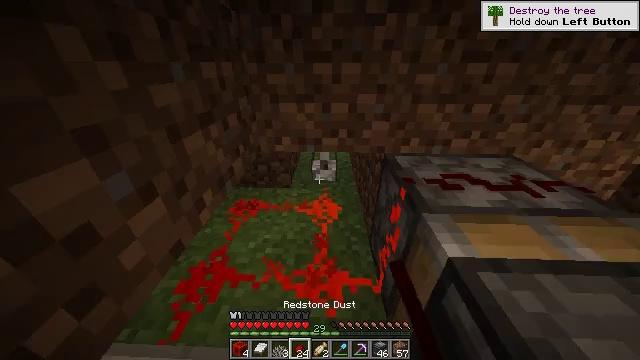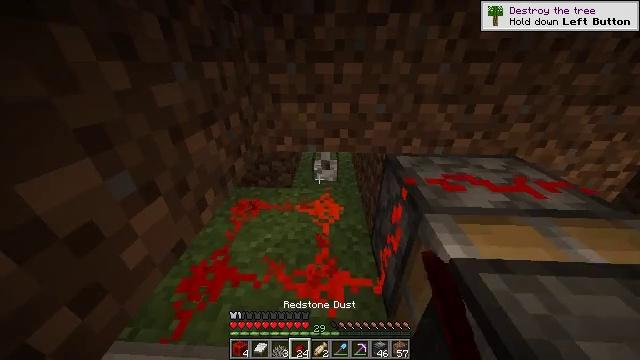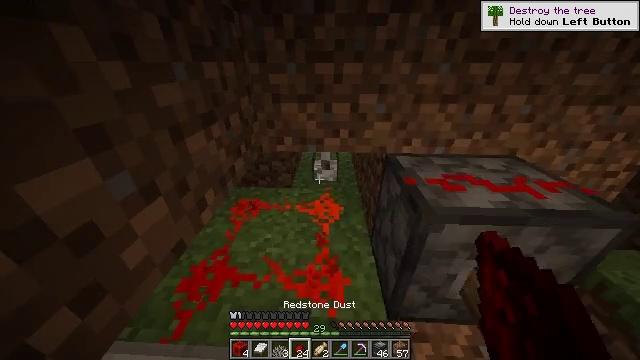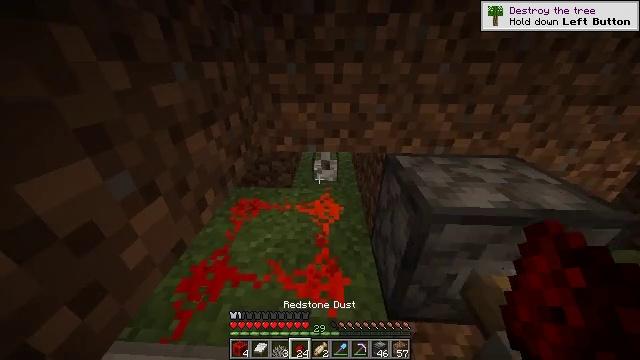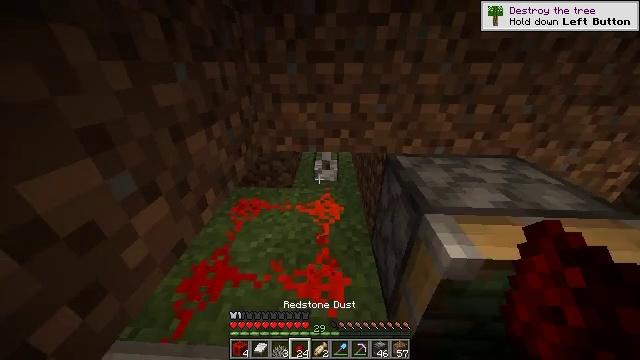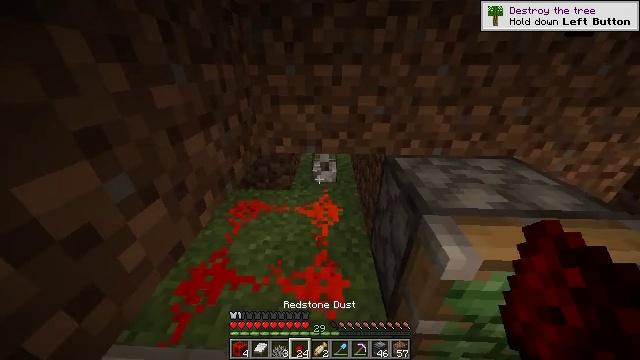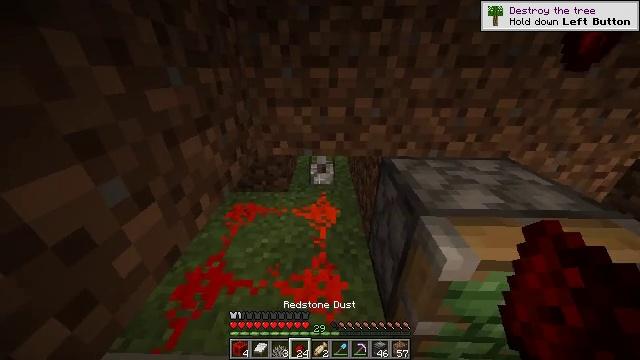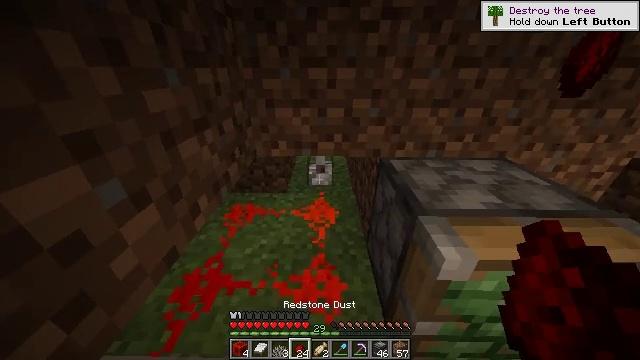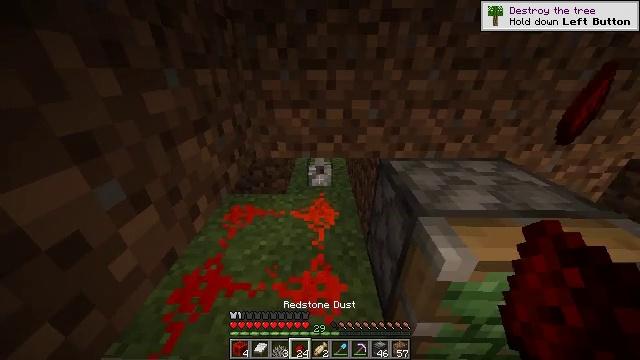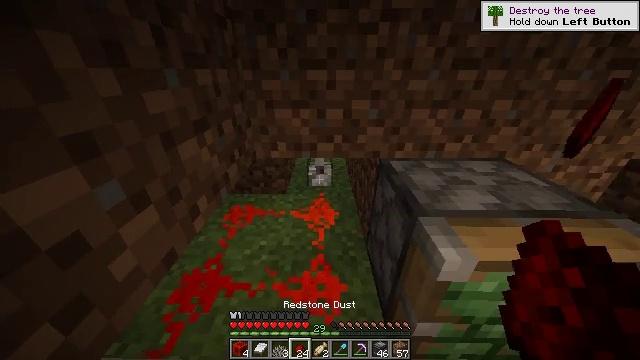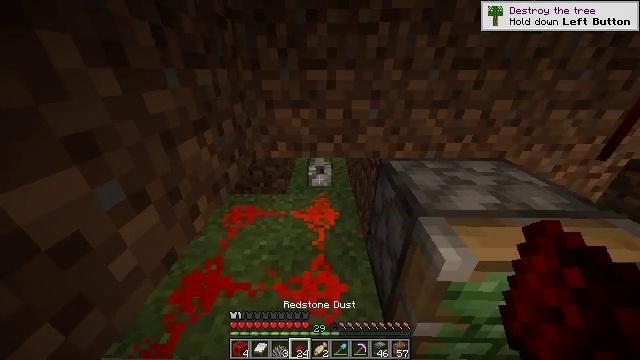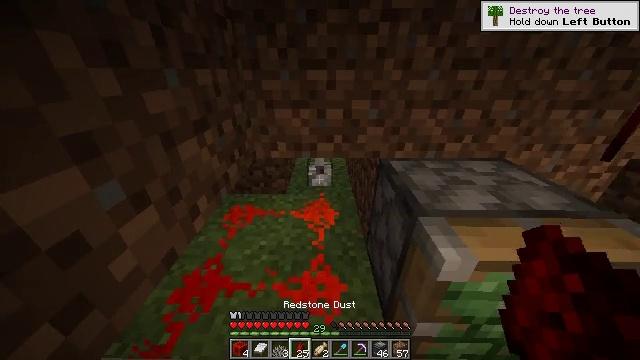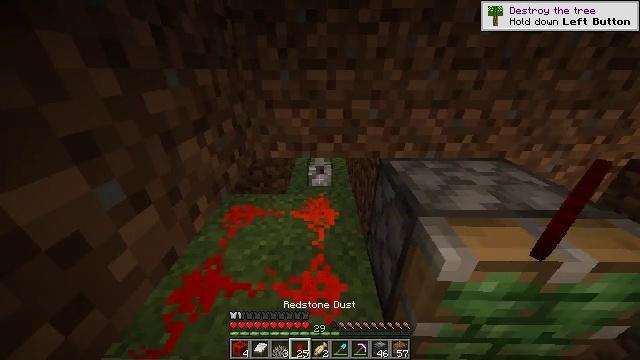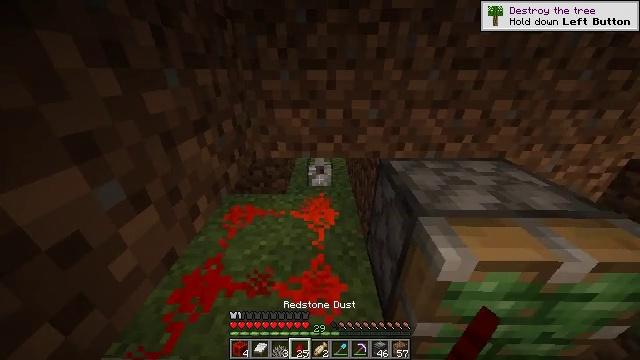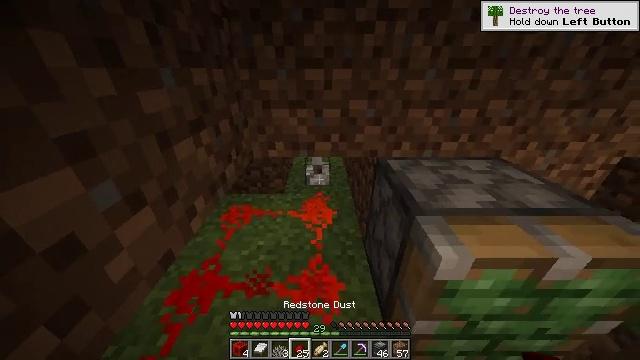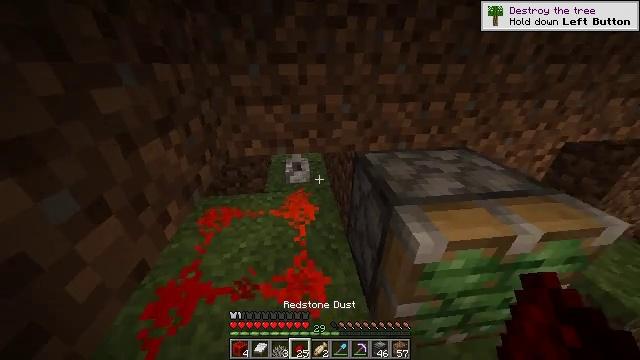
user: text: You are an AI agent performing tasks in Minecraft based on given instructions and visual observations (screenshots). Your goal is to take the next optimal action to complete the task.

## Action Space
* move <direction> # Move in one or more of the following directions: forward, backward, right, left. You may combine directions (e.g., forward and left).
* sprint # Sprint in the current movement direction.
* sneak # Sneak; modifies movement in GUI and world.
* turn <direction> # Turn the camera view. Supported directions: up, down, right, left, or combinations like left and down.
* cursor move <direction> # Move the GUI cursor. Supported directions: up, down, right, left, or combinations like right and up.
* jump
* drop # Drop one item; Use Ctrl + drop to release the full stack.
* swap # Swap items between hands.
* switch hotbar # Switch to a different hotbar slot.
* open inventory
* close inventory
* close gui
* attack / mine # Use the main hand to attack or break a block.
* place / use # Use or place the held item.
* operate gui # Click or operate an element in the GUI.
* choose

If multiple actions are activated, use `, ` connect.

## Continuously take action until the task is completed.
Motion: motion action
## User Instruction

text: Mine the observer block.
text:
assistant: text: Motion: no_op
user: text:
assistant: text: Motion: no_op
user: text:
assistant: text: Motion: no_op
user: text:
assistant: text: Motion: no_op
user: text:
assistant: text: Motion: no_op
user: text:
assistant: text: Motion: no_op
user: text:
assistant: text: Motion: no_op
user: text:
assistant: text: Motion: no_op
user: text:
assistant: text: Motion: no_op
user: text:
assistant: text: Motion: no_op
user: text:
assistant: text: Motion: no_op
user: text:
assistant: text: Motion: no_op
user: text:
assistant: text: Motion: no_op
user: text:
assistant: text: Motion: no_op
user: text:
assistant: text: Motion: turn right and down
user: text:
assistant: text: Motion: turn right and down
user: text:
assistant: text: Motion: turn right and down
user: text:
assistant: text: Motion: turn right and down
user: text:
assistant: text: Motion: turn right
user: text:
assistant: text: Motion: turn right
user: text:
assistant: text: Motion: no_op
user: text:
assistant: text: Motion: no_op
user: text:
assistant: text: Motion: no_op
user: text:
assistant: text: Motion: no_op
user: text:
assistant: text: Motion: turn left
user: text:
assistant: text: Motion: turn left and up
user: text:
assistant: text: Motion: turn left and up
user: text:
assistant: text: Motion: turn left
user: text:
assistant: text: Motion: turn left
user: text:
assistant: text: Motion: turn left